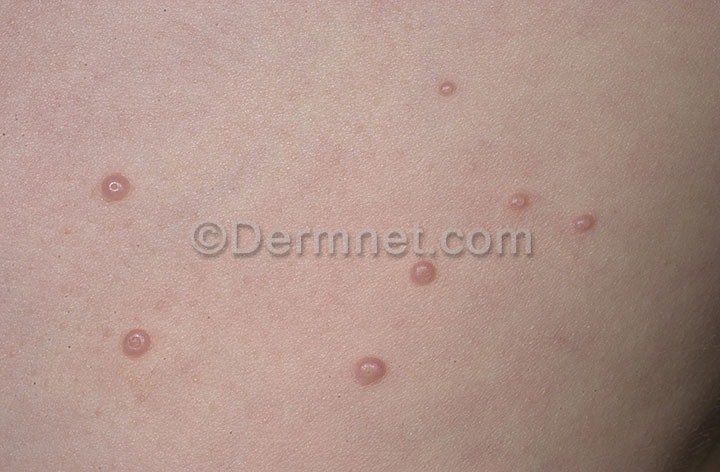
Disease: Herpes HPV and other STDs Photos